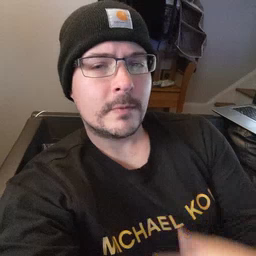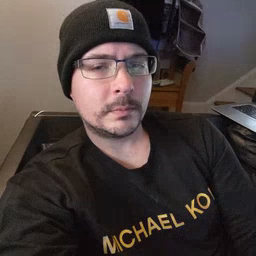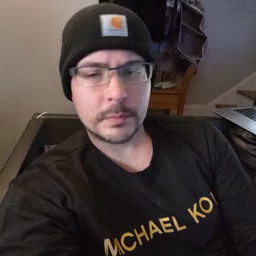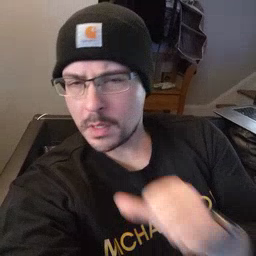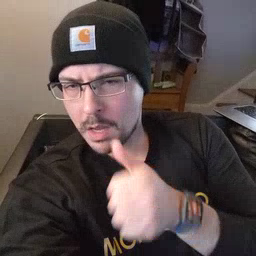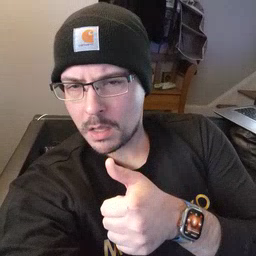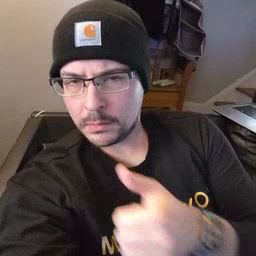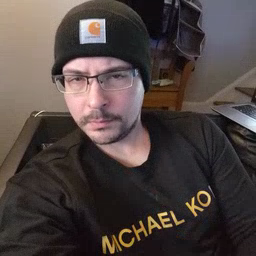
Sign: not